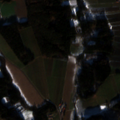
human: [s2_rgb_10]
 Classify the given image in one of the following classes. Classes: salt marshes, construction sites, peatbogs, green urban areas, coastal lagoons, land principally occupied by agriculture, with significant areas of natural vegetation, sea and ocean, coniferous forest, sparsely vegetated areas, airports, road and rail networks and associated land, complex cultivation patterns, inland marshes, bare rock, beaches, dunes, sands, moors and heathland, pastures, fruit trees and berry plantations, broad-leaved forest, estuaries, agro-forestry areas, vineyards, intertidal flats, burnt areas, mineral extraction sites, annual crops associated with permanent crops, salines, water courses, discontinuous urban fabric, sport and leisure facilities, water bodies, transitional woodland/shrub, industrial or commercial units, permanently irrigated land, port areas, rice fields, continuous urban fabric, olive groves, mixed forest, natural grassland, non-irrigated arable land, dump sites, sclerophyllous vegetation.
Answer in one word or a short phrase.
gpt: non-irrigated arable land, fruit trees and berry plantations, complex cultivation patterns, land principally occupied by agriculture, with significant areas of natural vegetation, mixed forest